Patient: sex F, age 54
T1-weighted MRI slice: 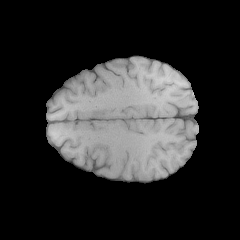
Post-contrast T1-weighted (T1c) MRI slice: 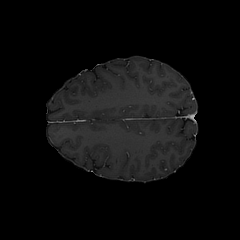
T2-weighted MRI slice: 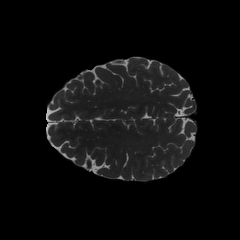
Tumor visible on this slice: no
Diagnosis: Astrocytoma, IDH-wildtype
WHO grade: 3